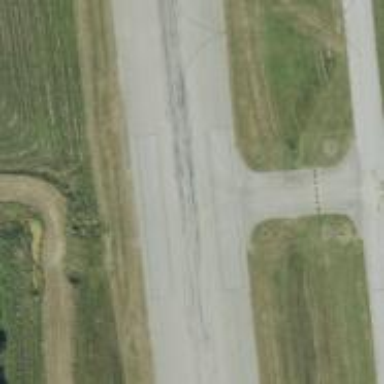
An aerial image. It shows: View of taxiway at the airport.